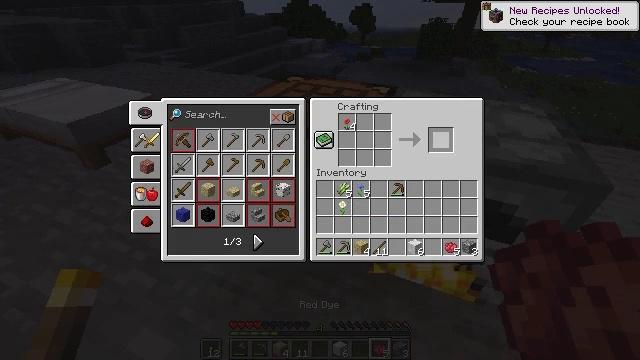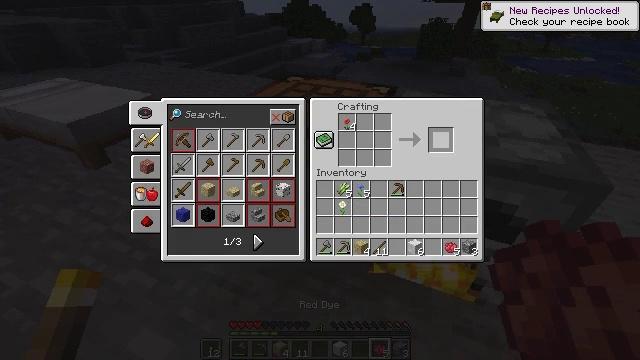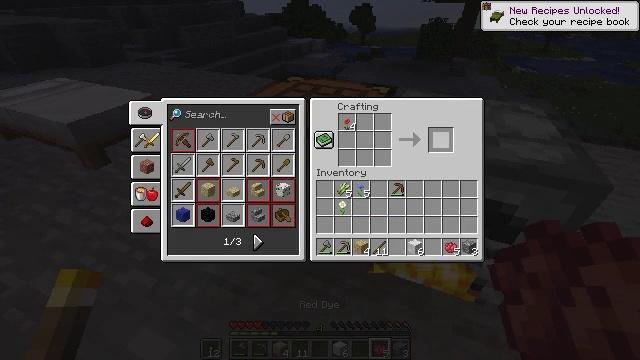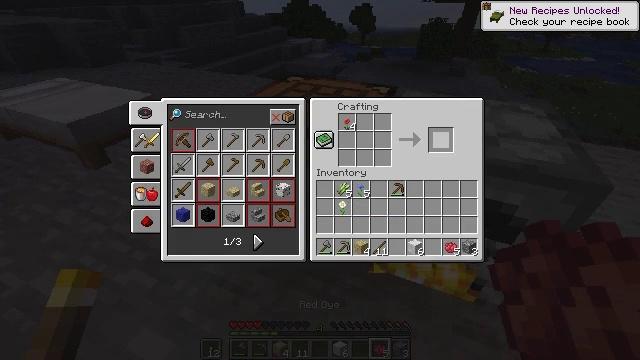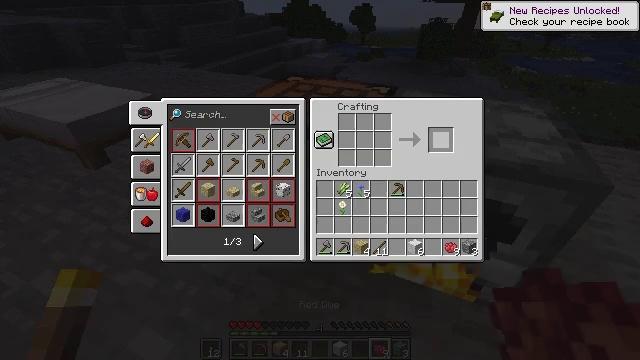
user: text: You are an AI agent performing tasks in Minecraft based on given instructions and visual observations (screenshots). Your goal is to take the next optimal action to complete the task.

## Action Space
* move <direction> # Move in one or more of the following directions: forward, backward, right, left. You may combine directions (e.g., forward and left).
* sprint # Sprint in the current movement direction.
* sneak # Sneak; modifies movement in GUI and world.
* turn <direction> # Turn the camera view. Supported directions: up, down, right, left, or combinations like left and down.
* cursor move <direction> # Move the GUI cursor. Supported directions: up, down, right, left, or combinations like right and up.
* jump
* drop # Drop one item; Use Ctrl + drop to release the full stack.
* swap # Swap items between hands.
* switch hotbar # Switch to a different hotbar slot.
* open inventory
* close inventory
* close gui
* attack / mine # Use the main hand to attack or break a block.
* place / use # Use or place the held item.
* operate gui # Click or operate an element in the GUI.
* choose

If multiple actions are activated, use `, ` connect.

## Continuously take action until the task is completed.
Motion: motion action
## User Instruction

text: Use the crafting table to create red dye.
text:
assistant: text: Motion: sneak, operate gui
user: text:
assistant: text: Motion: sneak, operate gui
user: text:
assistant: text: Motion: sneak
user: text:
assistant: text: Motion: sneak
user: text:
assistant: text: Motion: sneak